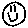
Label: smiley face